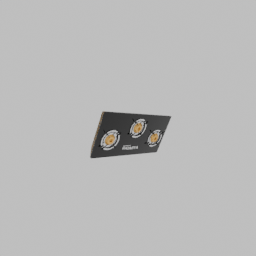
Label: appliances